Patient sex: M
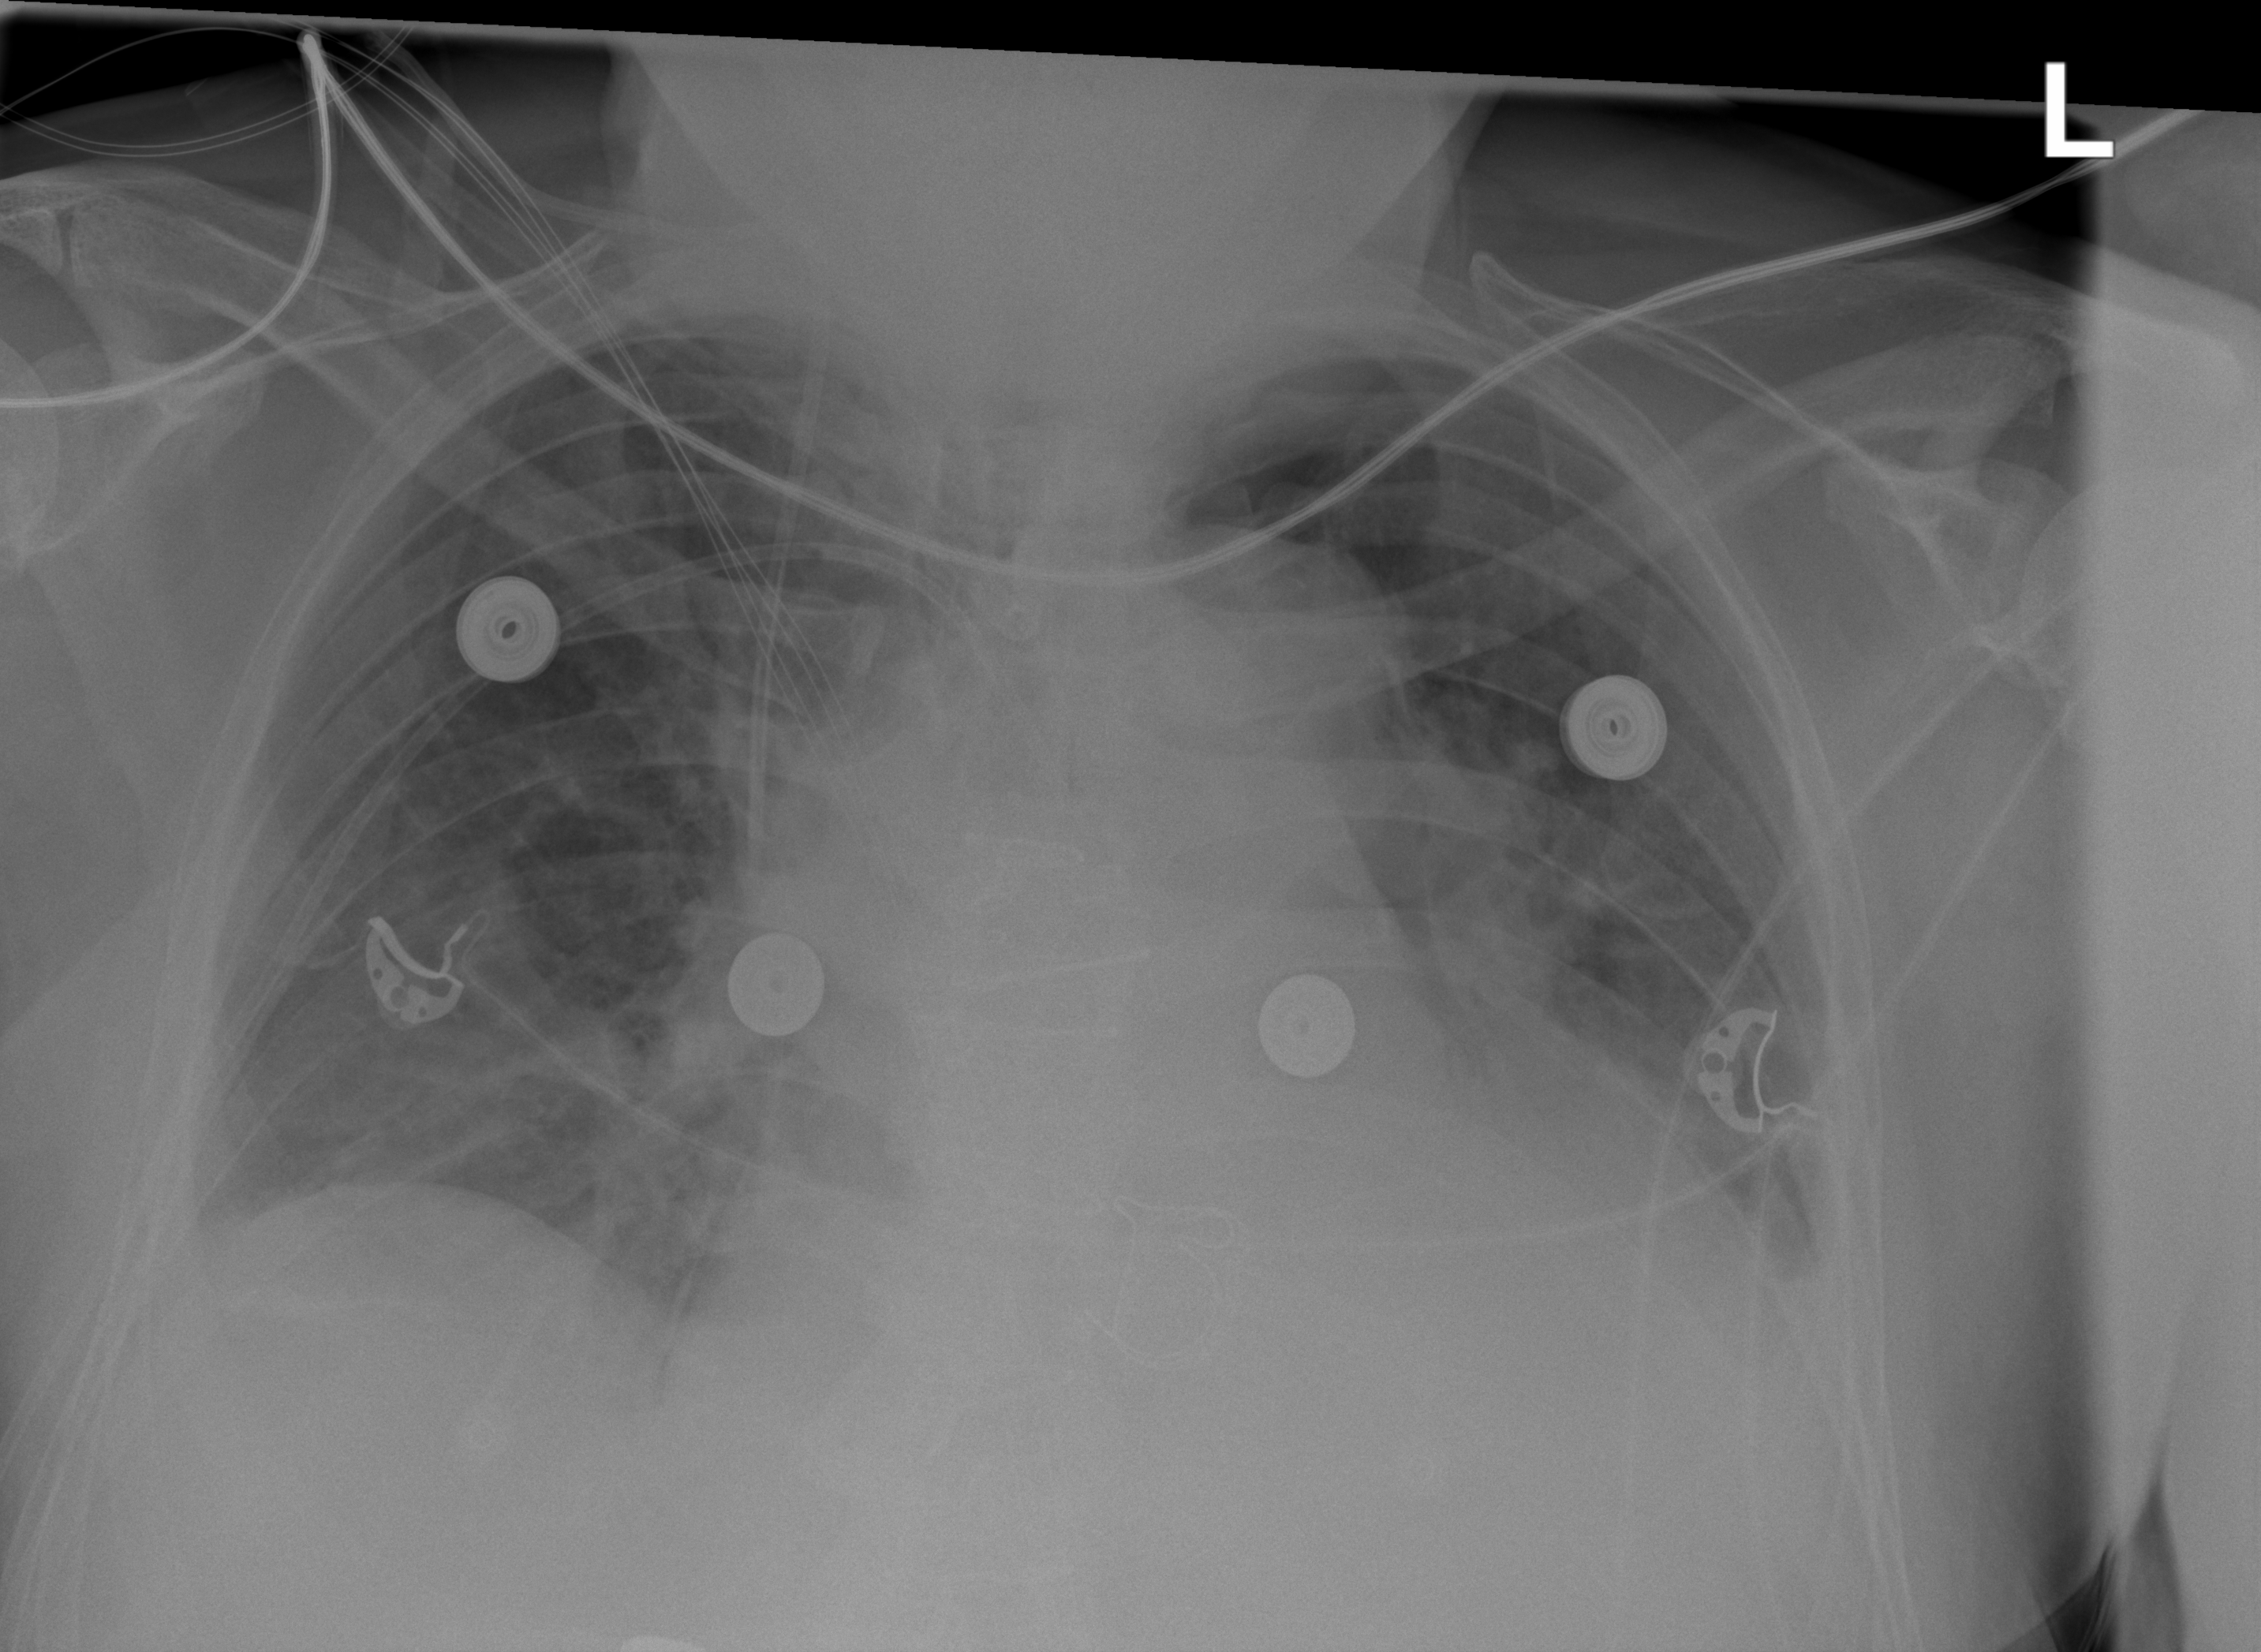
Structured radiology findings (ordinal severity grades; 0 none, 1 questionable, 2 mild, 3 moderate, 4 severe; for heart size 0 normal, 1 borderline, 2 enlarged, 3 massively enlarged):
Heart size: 2
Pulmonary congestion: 2
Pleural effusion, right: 0
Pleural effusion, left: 0
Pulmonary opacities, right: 2
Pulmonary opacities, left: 2
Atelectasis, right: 2
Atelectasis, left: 2